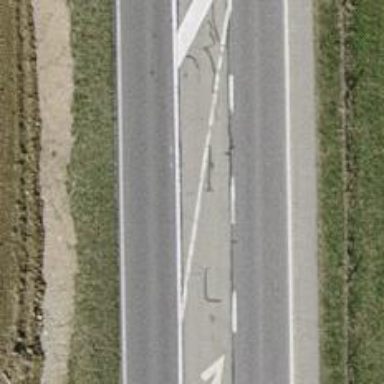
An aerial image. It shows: Asphalt secondary road with dedicated lane for cyclists on both sides.